Question: I try to make ten lines using ggplot2, the data is from a 15*10 matrix and I want to plot line 1 using the first column of matrix, line 2 using the second column of matrix, etc. My code looks like this, but the output is really weird.
The code is:
'''
prop_df <- data.frame(prop_combined)
colnames(prop_df) <- c('Q1', 'Q2', 'Q3', 'Q4', 'Q5', 'Q6', 'Q7', 'Q8', 'Qinf', 'Qhyb')
prop_df <- stack(as.data.frame(prop_combined))
prop_df$x <- (rep(seq_len(nrow(prop_combined)), ncol(prop_combined))-1)/10
ggplot(data = prop_df, aes(x = x, y = values), group = ind) +
geom_line() +
geom_point() +
labs(color='Gamma') +
ylim(0, 80) +
xlab(TeX("$tau$")) +
ylab("Power")
'''
The prop_df looks like:
'''
values ind x
1 8.6 Q1 0.0
2 10.7 Q1 0.1
3 11.8 Q1 0.2
4 11.2 Q1 0.3
5 13.0 Q1 0.4
6 15.6 Q1 0.5
7 21.4 Q1 0.6
8 25.0 Q1 0.7
9 28.8 Q1 0.8
10 34.2 Q1 0.9
11 39.5 Q1 1.0
12 48.2 Q1 1.1
13 55.2 Q1 1.2
14 61.6 Q1 1.3
15 67.2 Q1 1.4
16 71.7 Q1 1.5
17 8.8 Q2 0.0
18 11.0 Q2 0.1
19 10.7 Q2 0.2
'''
And the output is:

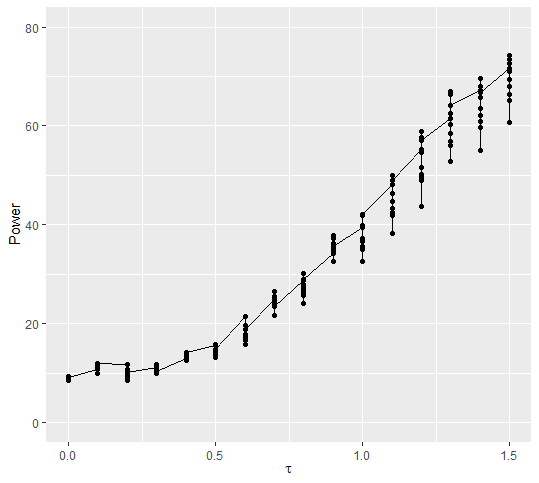
Answer: In addition to @Freguglia's suggestions, I made some changes to create a clear plot. I used the 'Cairo()' library to name the x axis.
Sample code:
'''
library(ggplot2)
library(Cairo) # to define the greek letters
prop_df <- data.frame(prop_df)
#colnames(prop_df) <- c('Q1', 'Q2', 'Q3', 'Q4', 'Q5', 'Q6', 'Q7', 'Q8', 'Qinf', 'Qhyb') # for this example you don't need this line
#prop_df <- stack(as.data.frame(prop_combined)) # this was already
#prop_df$x <- (rep(seq_len(nrow(prop_combined)), ncol(prop_combined))-1)/10
prop_df$values=factor(prop_df$values, levels=c("8.6","8.8", "11", "10.7", "11.2", "11.8", "13", "15.6" ,"21.4" ,"25", "28.8", "34.2", "39.5", "48.2", "55.2", "61.6", "67.2", "71.7"))
prop_df$x=factor(prop_df$x, levels=c("0", "0.1","0.2","0.3","0.4","0.5","0.6","0.7","0.8","0.9","1","1.1","1.2","1.3","1.4","1.5"))
ggplot(data = prop_df, aes(x = x, y = values, group = ind)) +
geom_line(lwd=2) +
geom_point(aes(color=ind), size=6) +
labs( y="Power",color="Conditions", x=paste(expression("T"))) +
theme_minimal()
'''
Plot:
<URL>
Sample data:
'''
values=c(8.6,10.7, 11.8, 11.2, 13.00,15.6,21.4, 25.00, 28.8,34.2, 39.5, 48.2, 55.2,61.6,67.2, 71.7,8.8, 11.00, 10.7)
x=c(0, 0.1,0.2,0.3,0.4,0.5,0.6,0.7,0.8,0.9,1,1.1,1.2,1.3,1.4,1.5, 0.00, 0.1, 0.2)
ind=c("Q1","Q1","Q1","Q1","Q1","Q1","Q1","Q1","Q1","Q1","Q1","Q1","Q1","Q1","Q1","Q1","Q2","Q2","Q2")
prop_df<-cbind(values, ind,x)
'''